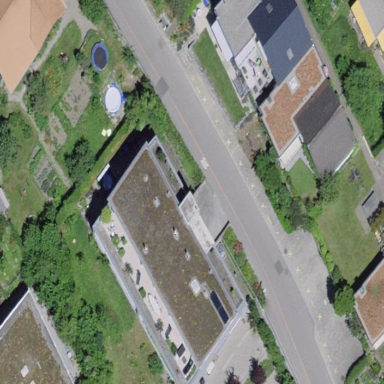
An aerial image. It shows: Building with apartments and flat roof.